Question: In the red circle in the image below,
using auto format adds a space between = and $.
How do you remove that space so that
it looks like '<?=$foo on auto format?'
Additional question: How do you disable those green highlights
(circled in green) for HTML code? What does those highlights mean anyway?

Add
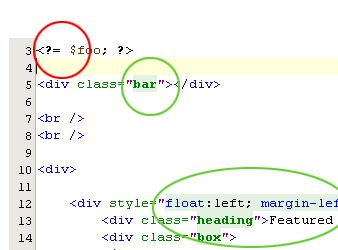
Answer: Netbeans has fixed this issue at least in version '7.1.2' (possibly earlier but definitely not on 7.0.1 ).
To fix go to: Tools > Options > Formatting > PHP > Spaces > Uncheck 'After Short PHP Tag' and 'Before Close PHP Tag'